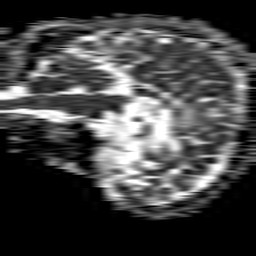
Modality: ADC
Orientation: sagittal
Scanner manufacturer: philips
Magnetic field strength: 1.5 T
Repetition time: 4.6 s
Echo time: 0.08631 s